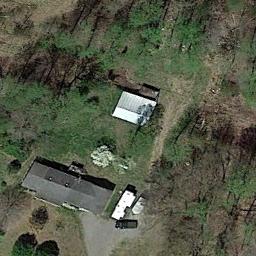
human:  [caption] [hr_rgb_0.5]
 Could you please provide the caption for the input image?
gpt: Here is a gorgeous home with a trail behind and a row of trees in front .

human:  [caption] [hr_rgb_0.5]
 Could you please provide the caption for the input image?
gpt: The sparse residential is on the grass next to some trees and bare land .

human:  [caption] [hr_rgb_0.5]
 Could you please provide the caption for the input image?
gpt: There are many trees beside the sparse residential .

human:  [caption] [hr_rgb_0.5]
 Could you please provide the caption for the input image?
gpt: There are several houses of various sizes and many withered trees in a sparse residential area .

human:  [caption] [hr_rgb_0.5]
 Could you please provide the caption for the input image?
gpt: A sparse residential area with some brown trees and two buildings .